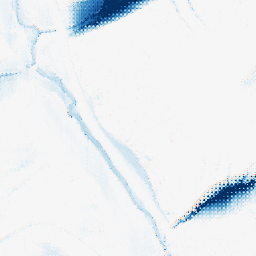
Category: morphological
Decomposition family: morphological_ellipse
Decomposition parameters: operation: closing
width: 50
height: 10
Upsampling method: regularized
Upsampling parameters: scale: 2
lambda_reg: 0.1
Upsampling scale: 2